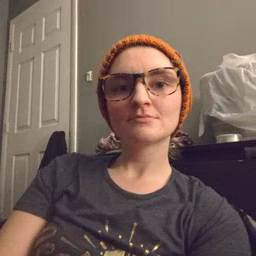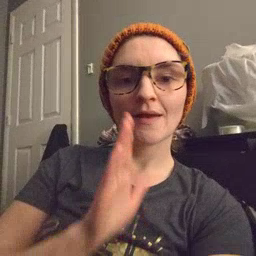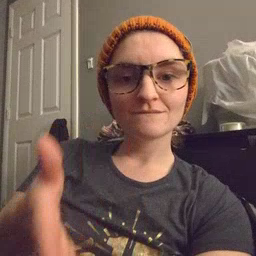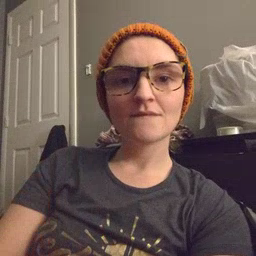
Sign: after